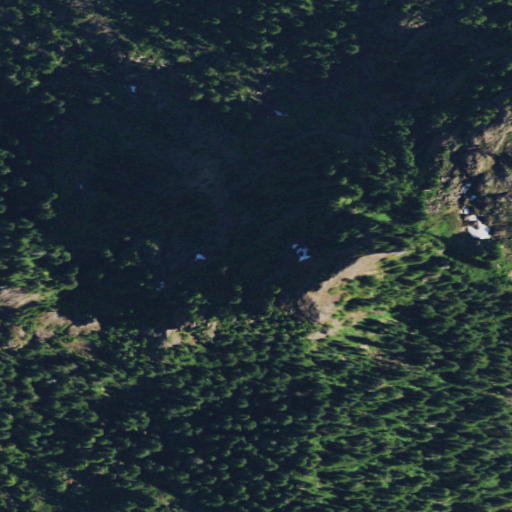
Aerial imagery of mountain in Washington named Colonel Bob containing evergreen forest and shrub